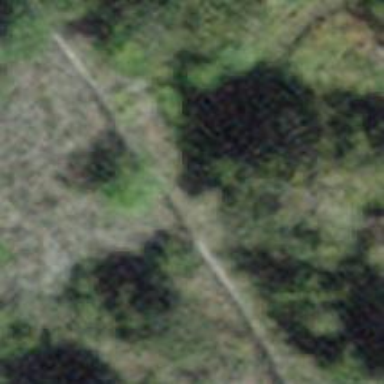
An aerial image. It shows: Unpaved path.